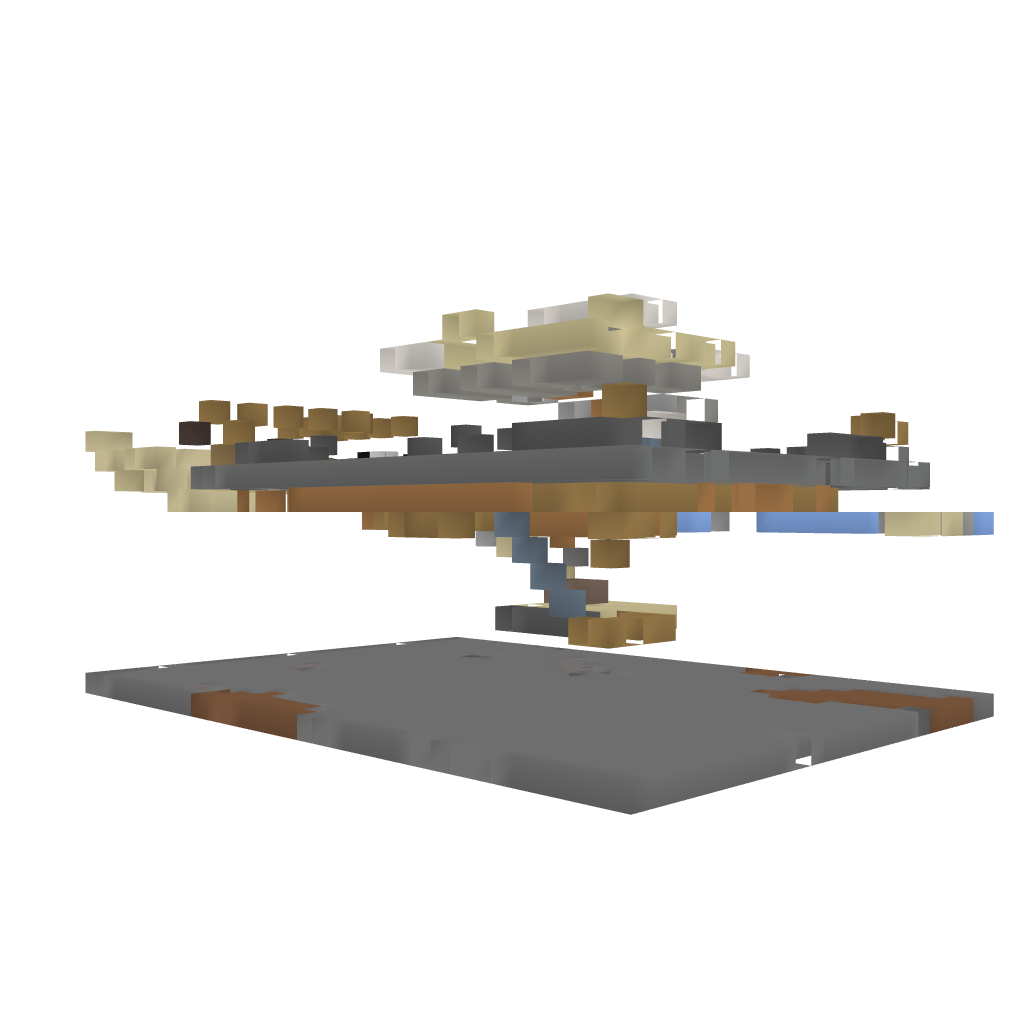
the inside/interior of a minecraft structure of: small beach house